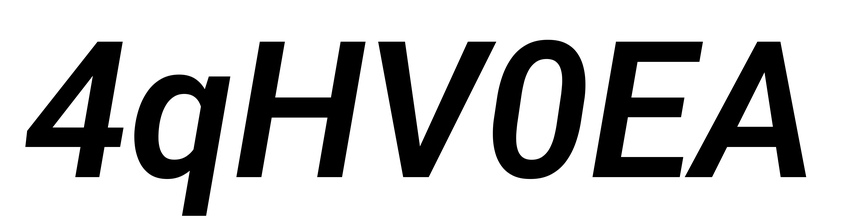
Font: Roboto-Italic_SemiBold_Italic